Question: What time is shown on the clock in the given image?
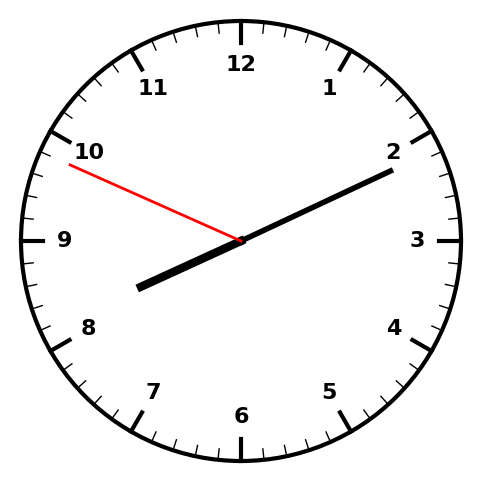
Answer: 08:10:49